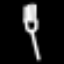
Label: fork